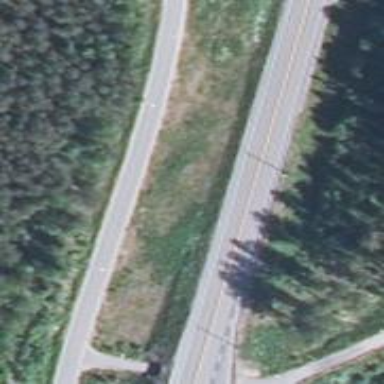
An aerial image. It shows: Abandoned road.